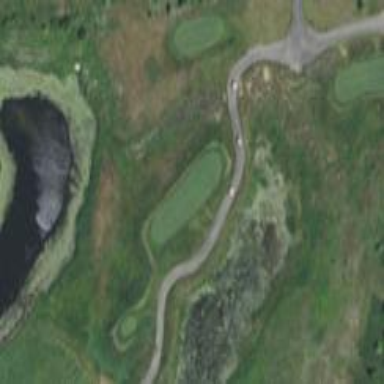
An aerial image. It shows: Water hazard on golf course.